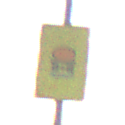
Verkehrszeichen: FahrzeugeMitWassergefaehrdenderLadungOhnePfeilsymbol
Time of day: SunriseSunset
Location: Outdoor (Nature)
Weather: PartlyCloudy
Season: NotSpecified
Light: Natural